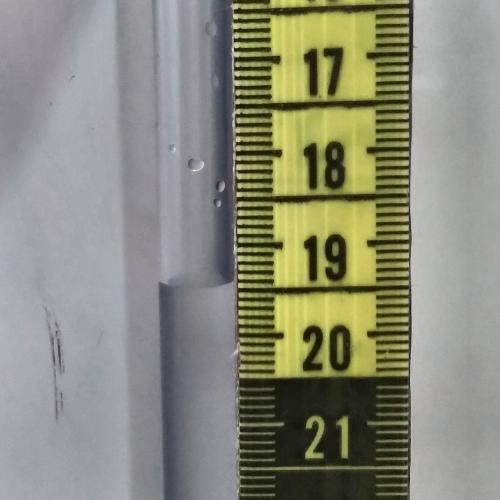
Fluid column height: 19.4 cm